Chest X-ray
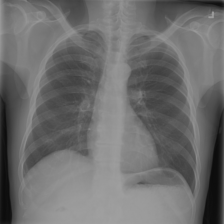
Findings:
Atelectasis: negative
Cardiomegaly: negative
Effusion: negative
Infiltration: negative
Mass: negative
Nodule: negative
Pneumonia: negative
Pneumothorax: negative
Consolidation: negative
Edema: negative
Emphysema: negative
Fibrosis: negative
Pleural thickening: negative
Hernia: negative